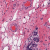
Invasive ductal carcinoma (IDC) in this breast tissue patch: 0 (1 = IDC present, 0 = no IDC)